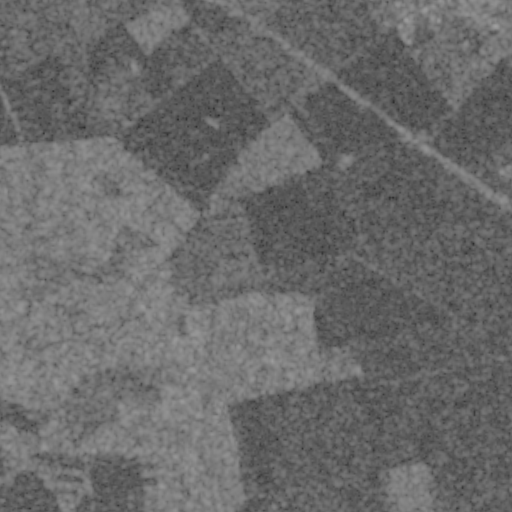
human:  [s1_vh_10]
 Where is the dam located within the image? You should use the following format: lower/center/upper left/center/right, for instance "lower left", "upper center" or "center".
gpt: The dam is located in the upper right of the image.
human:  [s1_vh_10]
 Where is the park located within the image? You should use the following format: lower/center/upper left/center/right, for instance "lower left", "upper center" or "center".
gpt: The park is located in the lower left of the image.
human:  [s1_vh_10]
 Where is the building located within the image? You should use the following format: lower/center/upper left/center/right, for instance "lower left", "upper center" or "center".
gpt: There is no building in the image.

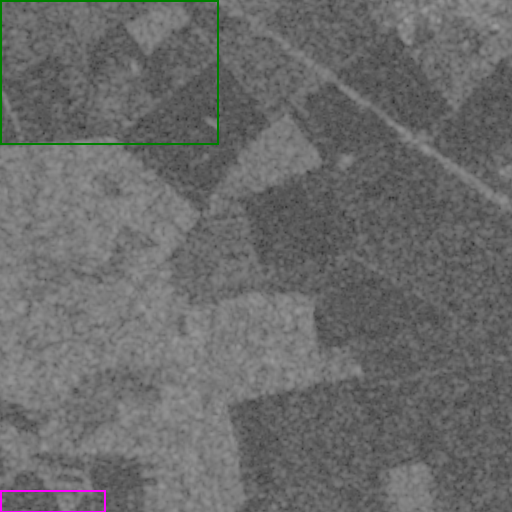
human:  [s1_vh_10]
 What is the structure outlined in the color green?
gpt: The structure outlined in green is a crop field.
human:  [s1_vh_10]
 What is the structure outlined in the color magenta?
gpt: The structure outlined in magenta is a park.
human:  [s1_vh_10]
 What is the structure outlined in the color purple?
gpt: There is no purple outline.